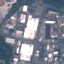
Land use / land cover class: Industrial